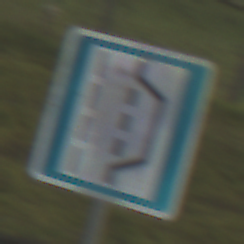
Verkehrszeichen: NothalteUndPannenbucht
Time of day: SunriseSunset
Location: Outdoor (Nature)
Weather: PartlyCloudy
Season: NotSpecified
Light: Natural